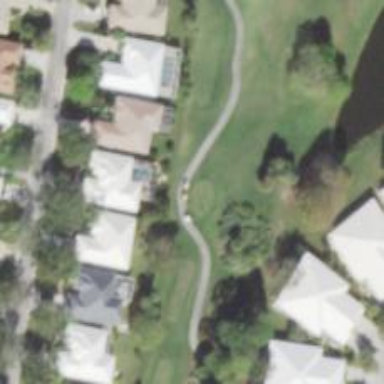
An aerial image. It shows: Service road used as golf cart path.